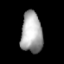
Tissue: lung
Cell type: Endothelial cells
Senescence score: 0.5992
Nuclear area (px): 860
Mean DAPI intensity: 167.834